Question: I noticed that SQL Server Profiler includes an event when I use a deprecated feature:
> Occurs when you use a feature that will be removed from future version of SQL Server, but will not be removed from the next major release of SQL Server. For greatest longevity of your applications, you should avoid using features that cause the Deprecation Announcement event class or hte Deprecation Final Support event class.
I turned it on and just any Login event is recorded, I get:
> Deprecated encryption algorithm rc4 will be removed in a future version of SQL Server. Avoid using this feature in new development work, and plan to modify applications that currently use it. Use stronger algorithms instead.

But I'm not using RC4! I'm not even using AES. I'm using nothing. I'm just connecting to SQL Server.
Or am i?
# Bonus Chatter
> <URL> Use a newer algorithm such as one of the AES algorithms instead. In SQL Server 2012 material encrypted using RC4 or RC4_128 can be unencrypted in any compatibility level.
# Am I even doing anything wrong?
I'm simply opening a connect to SQL Server:
'''
String connectionString =
"Provider=SQLOLEDB;Network Library=DBMSSOCN;Data Source=helium;
User ID=Contoso;Password=correctbatteryhorsestaple"
var conn = new ADOConnection();
conn.ConnectionString = connectionString;
conn.Open()
'''
Even though the description of the event says:
> occurs when you use a feature that...
Is it possible it is generated when I'm not using a feature? Is it possible this warning:
> occurs when anyone logs in regardless of they are using RC4
and is actually just an announcement? Another application, an ASP.net MVC ADO-EF (a completely different connection technology) gets the same error.
The documentation of other deprecation warnings give you would see them:
- - - - -
Whereas the documentation for this warning doesn't mention when you would see it.
> Avoid using this feature in new development work, and plan to modify applications that currently use it.
How do I avoid RC4 in future work, when I can't figure out where I'm using it now?
Profile your 2008 R2 server. Do you get it?
- -
# Are SQL Server authentication passwords stored using RC4?
No. SQL Server passwords are not stored using reversible encryption. The <URL>:
'''
hashBytes = 0x0100 + fourByteSalt + SHA1(utf16EncodedPassword+fourByteSalt)
'''
In SQL Server 2012, they switched to SHA2 over SHA-1.
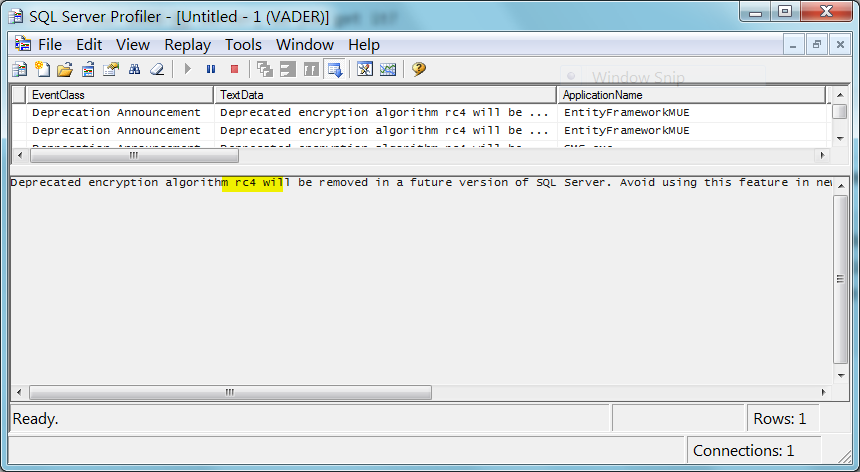
Answer: This happens on all my 2008 R2 Servers as well, it seems to happen any time that a connection is made using a SQL login, I can't seem to find any documentation on why this would be the case, I can only presume that internally SQL Server is using RC4 somewhere in the login process, so it's nothing that you are doing in your code.
There aren't any options that I know of to change this behaviour and it doesn't seem to cause any issues so I wouldn't worry about it.